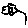
Label: flower